Interaction volume radius: 10 \u00c5
Interaction volume height: 10 \u00c5
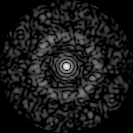
Disorder parameter: 0.8303